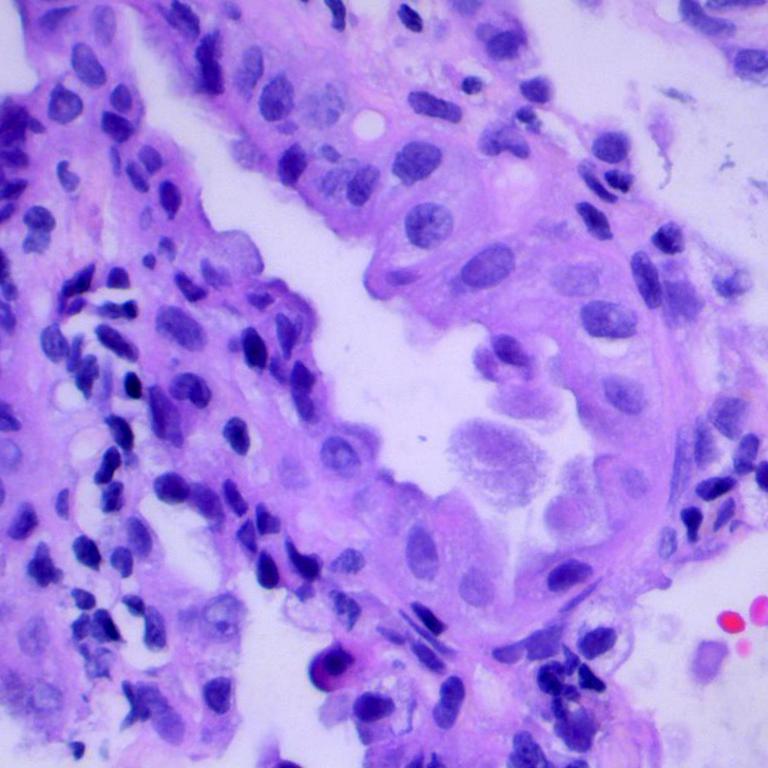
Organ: lung
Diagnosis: adenocarcinomas